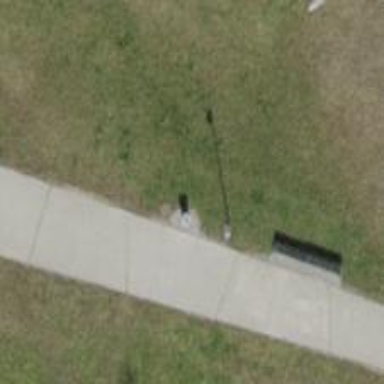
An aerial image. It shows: Unpaved footway.